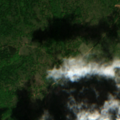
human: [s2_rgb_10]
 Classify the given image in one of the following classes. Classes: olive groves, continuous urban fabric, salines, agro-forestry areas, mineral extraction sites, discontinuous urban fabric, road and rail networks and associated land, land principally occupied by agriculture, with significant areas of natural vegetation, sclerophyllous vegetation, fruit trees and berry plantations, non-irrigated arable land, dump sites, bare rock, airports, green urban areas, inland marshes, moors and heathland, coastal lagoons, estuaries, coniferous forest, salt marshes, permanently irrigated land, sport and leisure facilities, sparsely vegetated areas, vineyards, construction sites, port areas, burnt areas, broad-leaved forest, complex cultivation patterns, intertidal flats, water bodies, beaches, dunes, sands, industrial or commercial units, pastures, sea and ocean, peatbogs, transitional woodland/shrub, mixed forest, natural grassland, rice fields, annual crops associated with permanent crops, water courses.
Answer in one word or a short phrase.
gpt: broad-leaved forest, mixed forest, natural grassland, transitional woodland/shrub